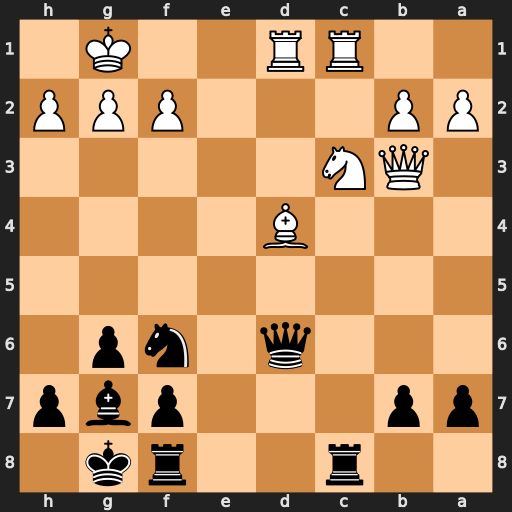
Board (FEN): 2r2rk1/pp3pbp/3q1np1/8/3B4/1QN5/PP3PPP/2RR2K1
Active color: b
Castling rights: -
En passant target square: -
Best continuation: Ng4 Be5 Qxe5